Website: macys
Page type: account-selection
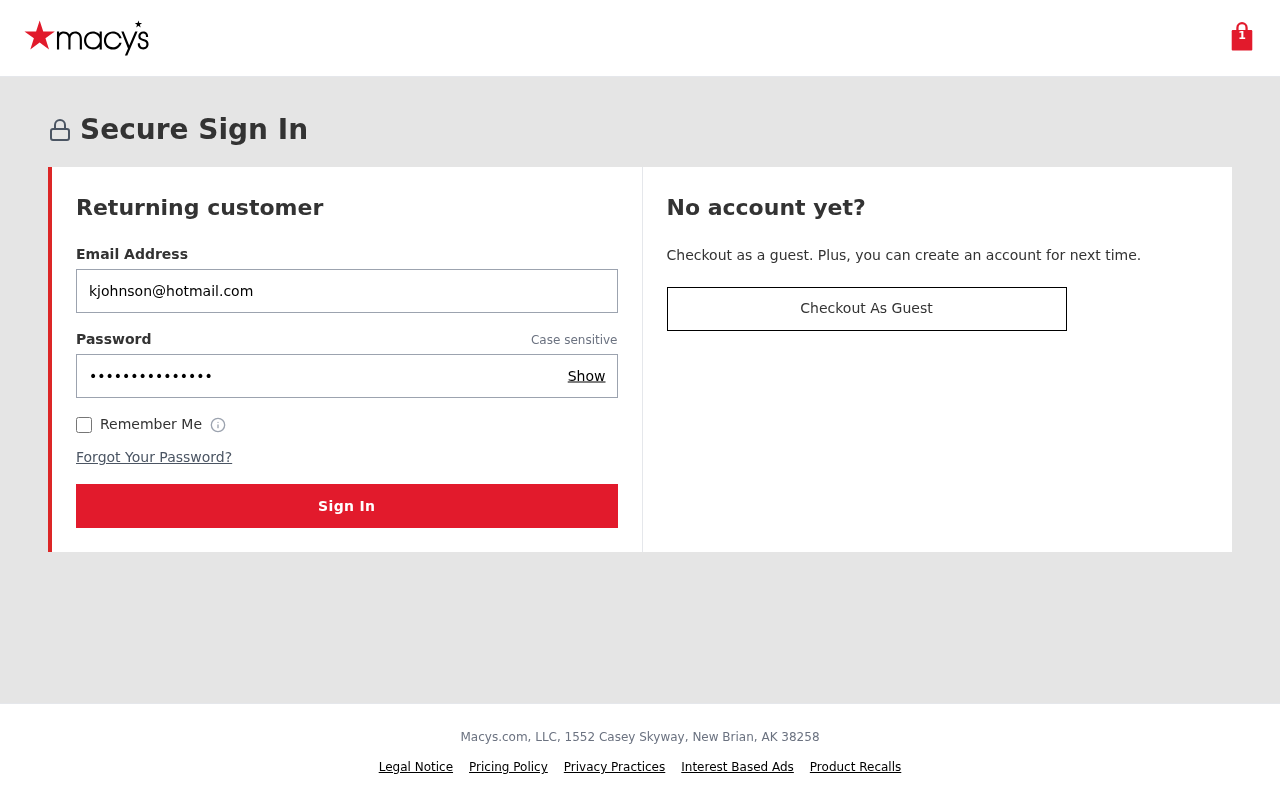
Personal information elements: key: PII_EMAIL
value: kjohnson@hotmail.com
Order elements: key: ORDER_NUM_ITEMS
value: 1